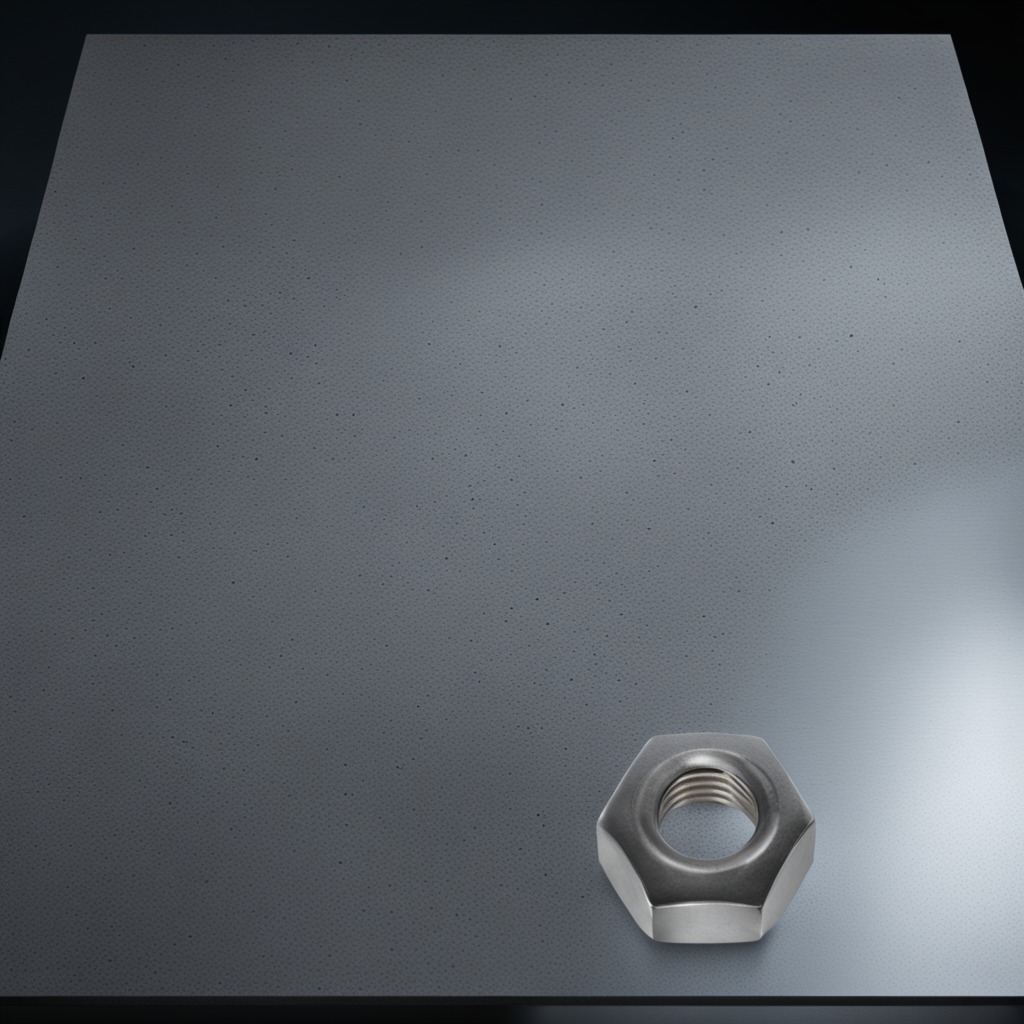
A metal nut is lying on a clean granite table inside a workshop at night.